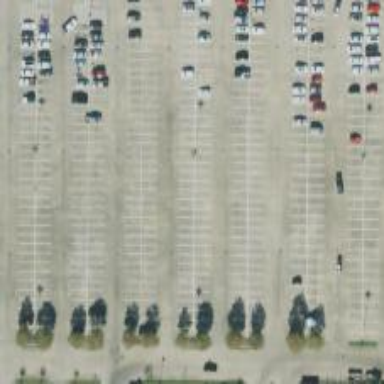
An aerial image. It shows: Parking space.